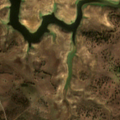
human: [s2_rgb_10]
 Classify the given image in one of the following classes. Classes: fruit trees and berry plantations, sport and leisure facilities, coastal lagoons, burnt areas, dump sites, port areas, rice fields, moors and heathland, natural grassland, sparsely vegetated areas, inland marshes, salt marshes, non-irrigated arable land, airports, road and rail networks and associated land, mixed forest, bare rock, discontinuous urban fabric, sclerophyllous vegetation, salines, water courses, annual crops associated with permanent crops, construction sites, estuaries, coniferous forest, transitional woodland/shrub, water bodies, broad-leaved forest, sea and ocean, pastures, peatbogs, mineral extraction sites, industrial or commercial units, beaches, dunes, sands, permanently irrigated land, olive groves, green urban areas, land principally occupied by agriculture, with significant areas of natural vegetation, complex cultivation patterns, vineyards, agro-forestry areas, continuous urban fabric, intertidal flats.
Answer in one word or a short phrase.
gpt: pastures, complex cultivation patterns, agro-forestry areas, water bodies